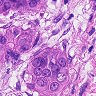
Metastatic tissue present: yes